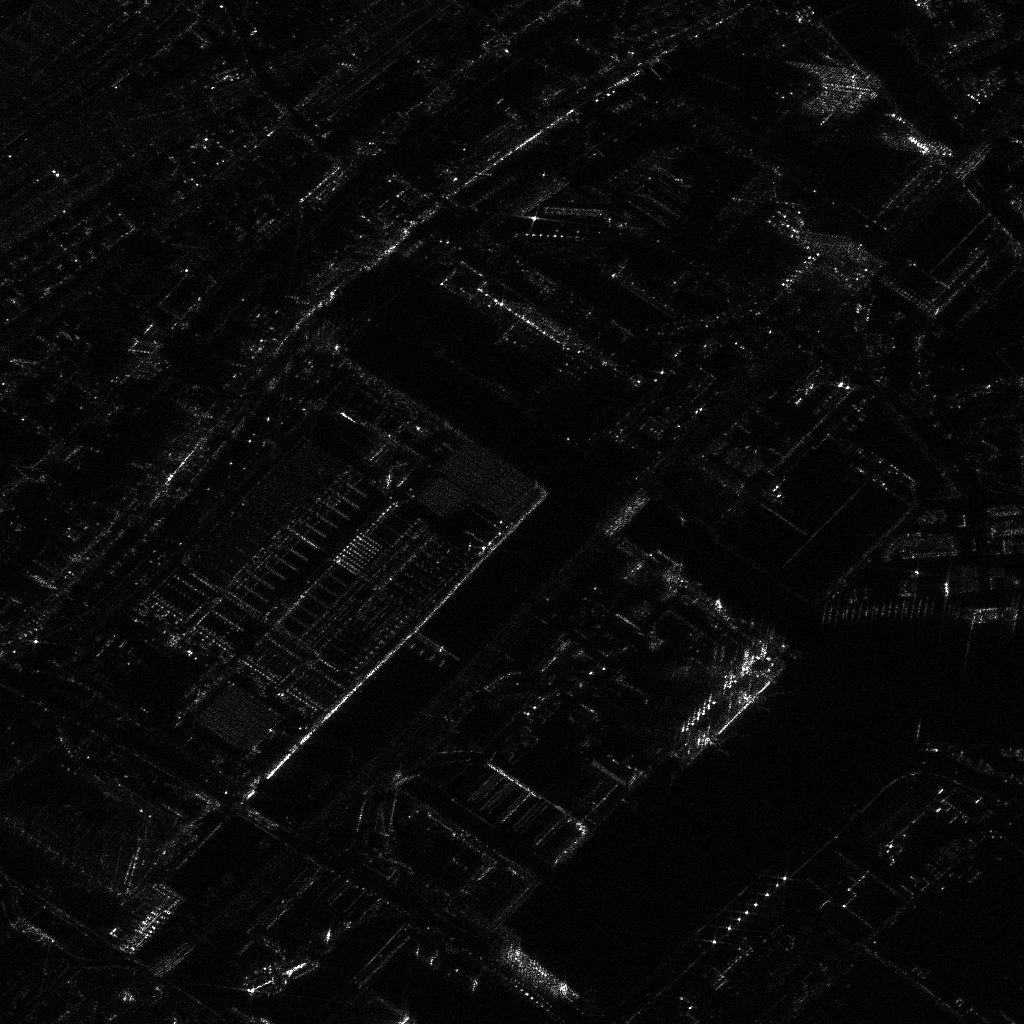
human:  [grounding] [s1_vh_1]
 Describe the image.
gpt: In the satellite image, there is  <ref>1 medium cell-container </ref> <box>[[47, 93, 57, 96, 36]]</box> located at bottom,  <ref>1 medium container </ref> <box>[[95, 56, 97, 63, 84]]</box> located at right.